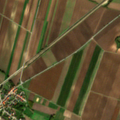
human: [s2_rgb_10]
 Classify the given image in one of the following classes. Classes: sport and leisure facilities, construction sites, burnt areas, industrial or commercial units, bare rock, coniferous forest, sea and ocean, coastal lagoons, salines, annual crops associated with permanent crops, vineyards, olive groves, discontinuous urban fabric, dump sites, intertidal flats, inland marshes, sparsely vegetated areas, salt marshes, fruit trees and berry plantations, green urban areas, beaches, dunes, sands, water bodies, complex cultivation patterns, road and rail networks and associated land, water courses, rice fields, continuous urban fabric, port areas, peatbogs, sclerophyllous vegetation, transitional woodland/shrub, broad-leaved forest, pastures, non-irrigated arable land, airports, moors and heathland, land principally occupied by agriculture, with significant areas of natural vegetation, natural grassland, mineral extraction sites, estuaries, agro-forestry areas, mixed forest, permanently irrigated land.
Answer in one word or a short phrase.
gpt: discontinuous urban fabric, non-irrigated arable land